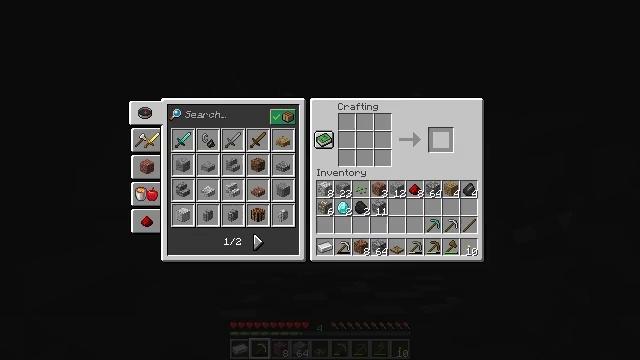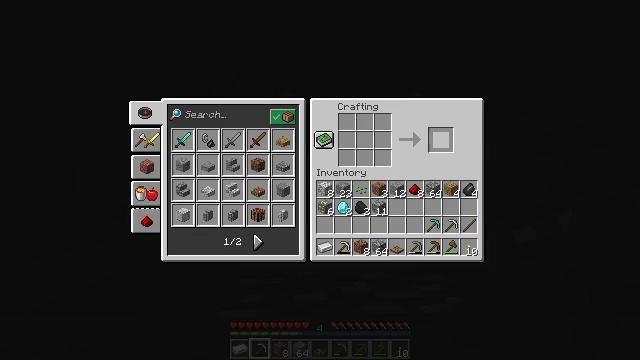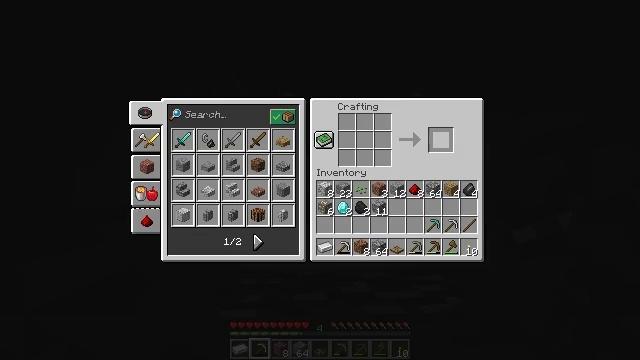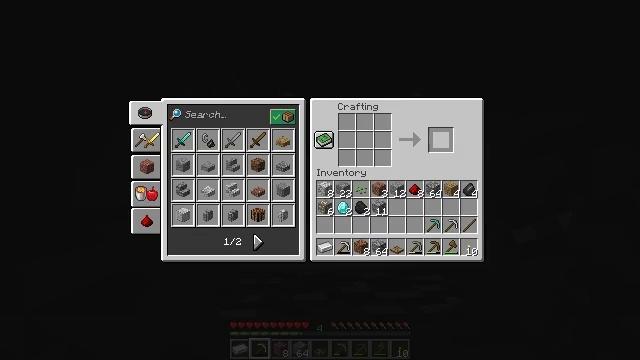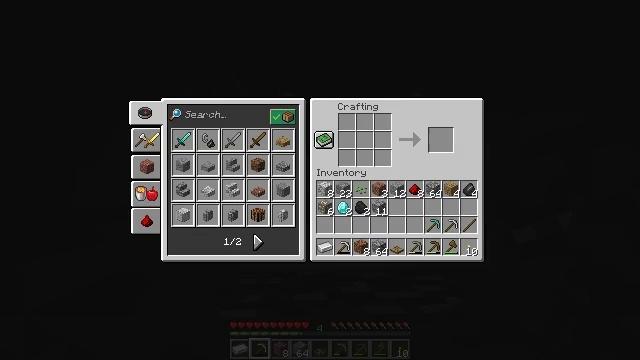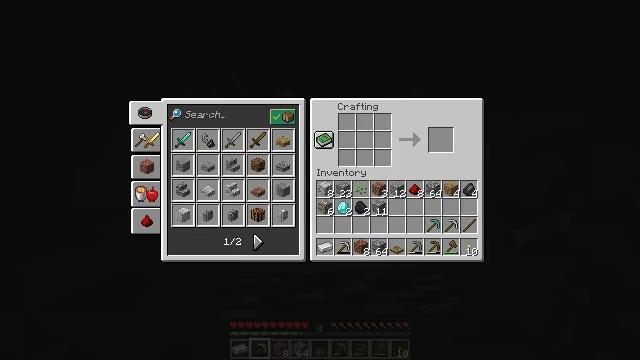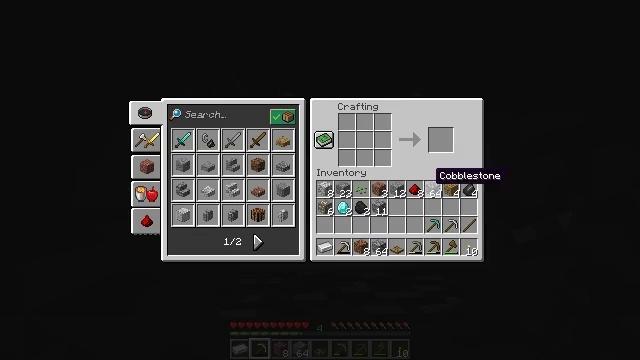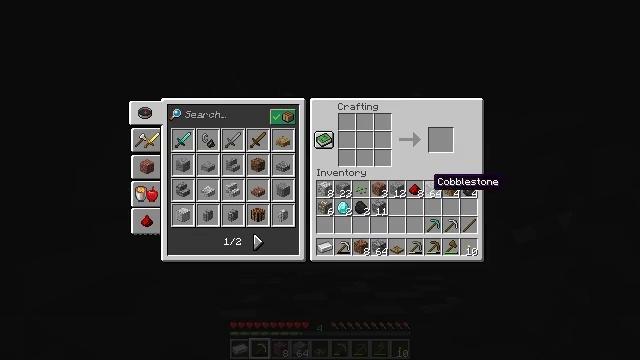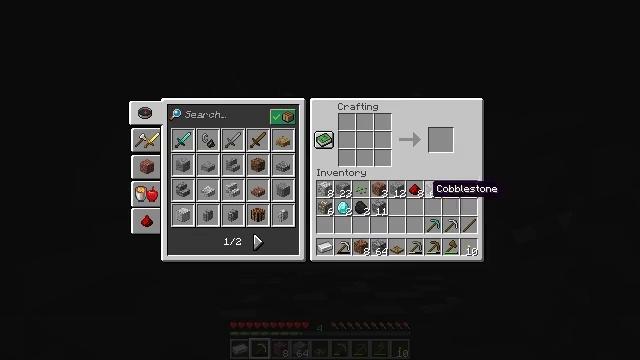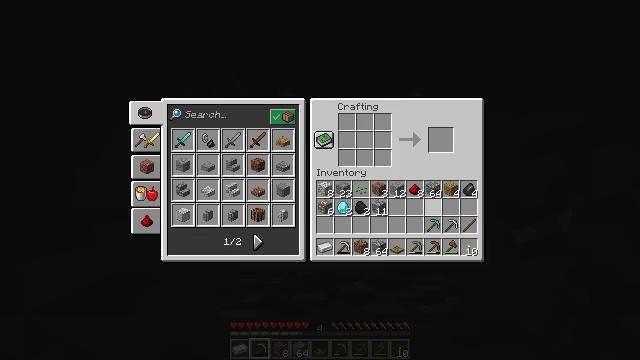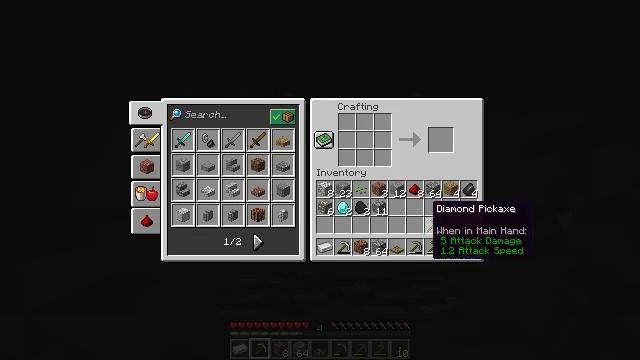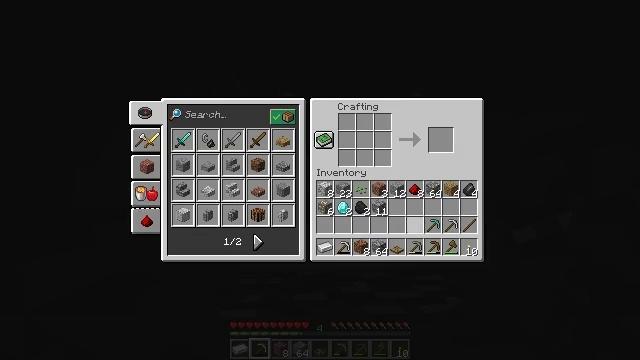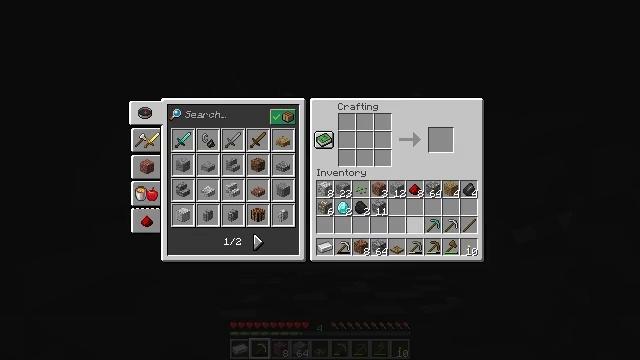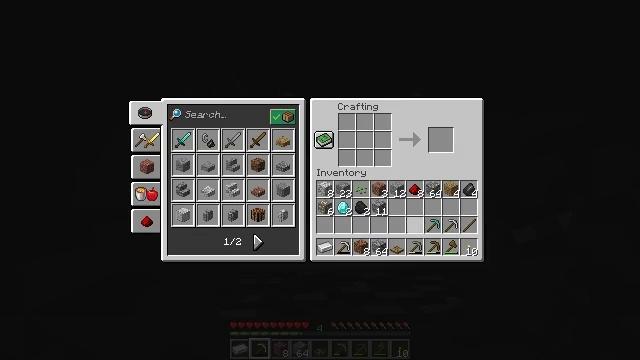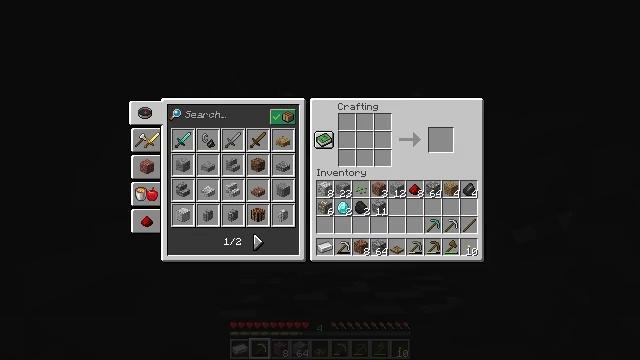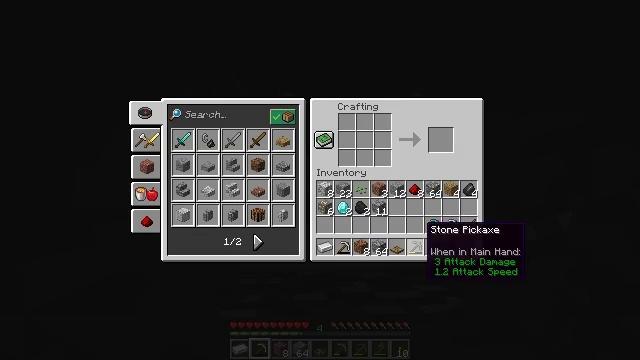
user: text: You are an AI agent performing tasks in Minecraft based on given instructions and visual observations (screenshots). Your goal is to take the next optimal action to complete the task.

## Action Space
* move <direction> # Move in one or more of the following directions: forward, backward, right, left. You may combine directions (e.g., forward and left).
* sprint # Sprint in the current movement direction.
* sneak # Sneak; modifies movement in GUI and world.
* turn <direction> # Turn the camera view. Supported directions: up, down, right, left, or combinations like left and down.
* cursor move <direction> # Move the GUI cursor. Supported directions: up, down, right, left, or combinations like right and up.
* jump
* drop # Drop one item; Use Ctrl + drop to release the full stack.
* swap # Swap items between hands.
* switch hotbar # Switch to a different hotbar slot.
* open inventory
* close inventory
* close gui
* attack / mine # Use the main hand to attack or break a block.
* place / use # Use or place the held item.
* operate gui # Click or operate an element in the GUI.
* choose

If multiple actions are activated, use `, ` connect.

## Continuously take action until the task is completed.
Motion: motion action
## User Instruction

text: Collect the oak trapdoor for re-use.
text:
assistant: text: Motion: open gui
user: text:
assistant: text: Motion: no_op
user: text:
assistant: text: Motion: cursor move down
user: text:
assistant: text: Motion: cursor move down
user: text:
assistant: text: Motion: cursor move down
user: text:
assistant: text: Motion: cursor move down
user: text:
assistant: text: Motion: no_op
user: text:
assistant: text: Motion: cursor move down
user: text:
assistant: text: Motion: cursor move down
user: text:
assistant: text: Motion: cursor move down
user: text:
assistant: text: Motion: no_op
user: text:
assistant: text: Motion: no_op
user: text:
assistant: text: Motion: no_op
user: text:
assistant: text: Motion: no_op
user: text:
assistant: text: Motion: no_op
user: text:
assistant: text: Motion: no_op
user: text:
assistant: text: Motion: no_op
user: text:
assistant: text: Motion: no_op
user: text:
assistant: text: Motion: no_op
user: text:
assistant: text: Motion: no_op
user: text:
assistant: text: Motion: no_op
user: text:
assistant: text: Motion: no_op
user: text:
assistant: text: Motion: no_op
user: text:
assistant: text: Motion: no_op
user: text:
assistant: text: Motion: no_op
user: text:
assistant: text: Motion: no_op
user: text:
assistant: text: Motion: no_op
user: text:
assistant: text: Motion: no_op
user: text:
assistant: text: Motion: no_op
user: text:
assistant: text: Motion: no_op